Current action and preconditions to check: path_clear

Your task: For each precondition in the list above, predict whether it will hold at this action.

Consider the current scene as observed from the mobile robot's camera, and analyze the predicted future states of all dynamic agents (e.g., people, animals, vehicles, or any moving entities) within the NEXT SECOND.

IMPORTANT: Only answer "very likely" if you are absolutely certain—based on strong, clear evidence—that a dynamic agent will violate the precondition in the predicted future state. Do NOT answer "very likely" for unlikely, ambiguous, or low-probability risks.

Ask yourself for each precondition: Is there a high probability, with clear and convincing evidence, that the predicted future states of any dynamic agent will interfere with the predicted future state of the currently executing action within the NEXT SECOND, causing that precondition to fail?

Assess the risk level based on these predictions. Use "likely" or "very likely" if motions create a clear risk of interference.

Use "neutral" or "improbable" if agents are nearby but their predicted paths are clearly diverging or non-conflicting.

Failure Risk Categories: "very improbable", "improbable", "neutral", "likely", "very likely"

Answer Format: Output ONLY the probability_of_failure value from these categories: "very improbable", "improbable", "neutral", "likely", "very likely"

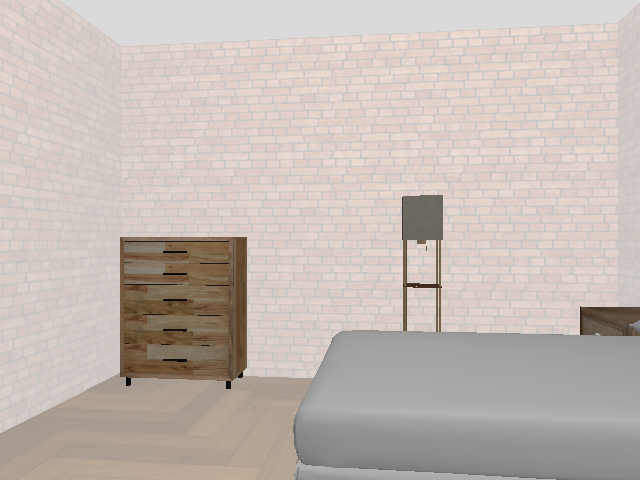

Answer: very improbable